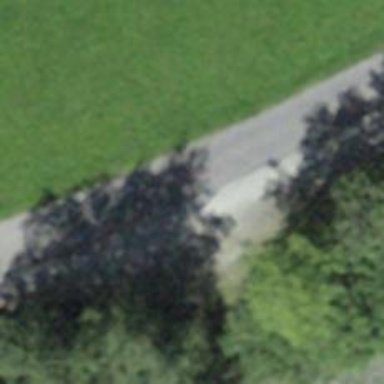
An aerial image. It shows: Residential road with asphalt surface.